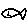
Label: fish